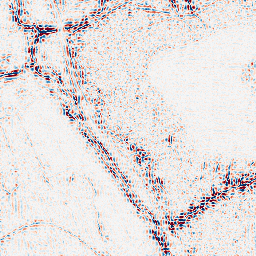
Category: wavelet
Decomposition family: wavelet_dwt
Decomposition parameters: wavelet: db8
level: 2
Upsampling method: sinc_blackman
Upsampling parameters: scale: 4
kernel_size: 8
Upsampling scale: 4